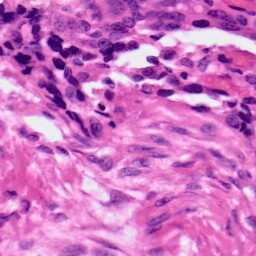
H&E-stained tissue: Ovarian